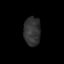
Tissue: skin
Cell type: Epithelial cells
Senescence score: 0.2114
Nuclear area (px): 465
Mean DAPI intensity: 50.718